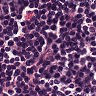
Metastatic tissue present: no